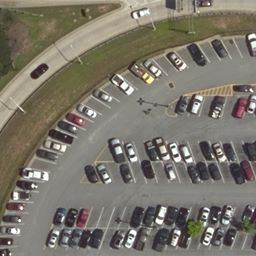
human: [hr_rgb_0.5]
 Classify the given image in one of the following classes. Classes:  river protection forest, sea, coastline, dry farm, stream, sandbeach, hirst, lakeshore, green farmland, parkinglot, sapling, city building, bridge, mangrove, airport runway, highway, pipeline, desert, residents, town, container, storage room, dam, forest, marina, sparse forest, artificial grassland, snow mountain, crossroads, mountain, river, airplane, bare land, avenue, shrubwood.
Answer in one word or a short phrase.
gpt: parkinglot